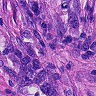
Metastatic tissue present: yes